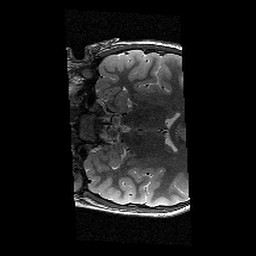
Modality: T2w
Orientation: coronal
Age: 11
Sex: female
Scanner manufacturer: siemens
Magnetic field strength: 3 T
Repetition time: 9.23 s
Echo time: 0.067 s